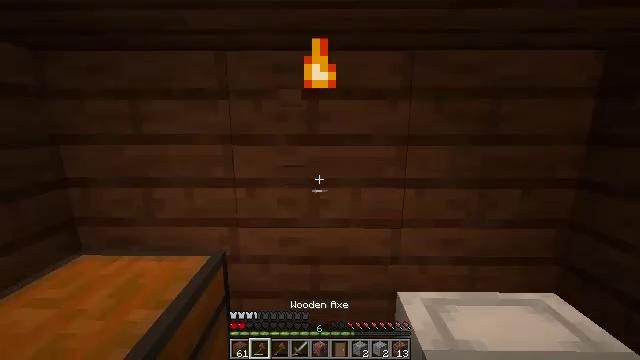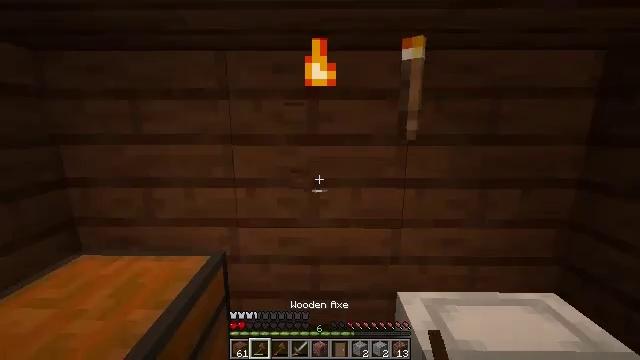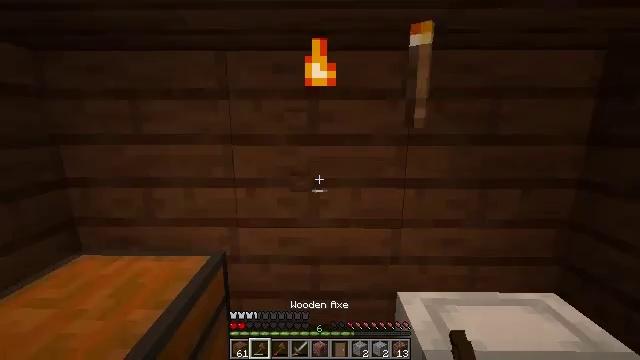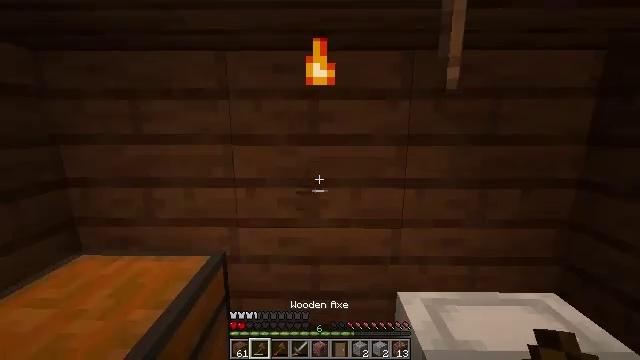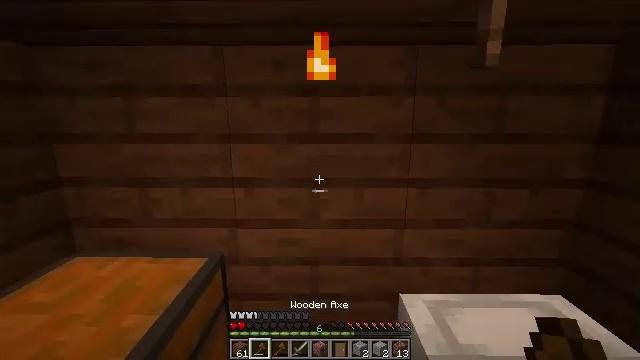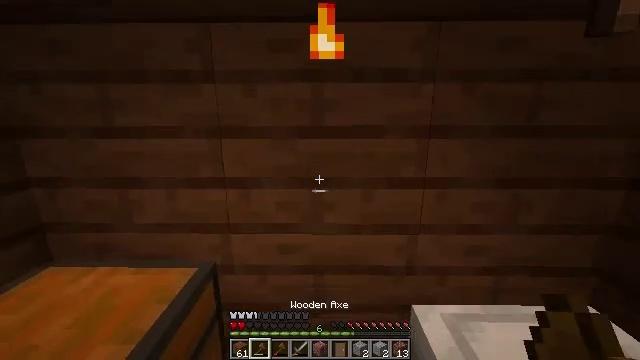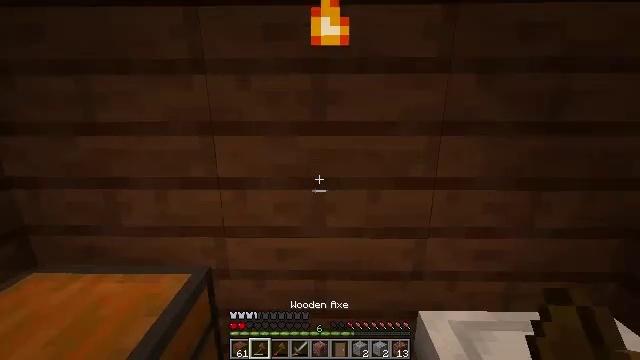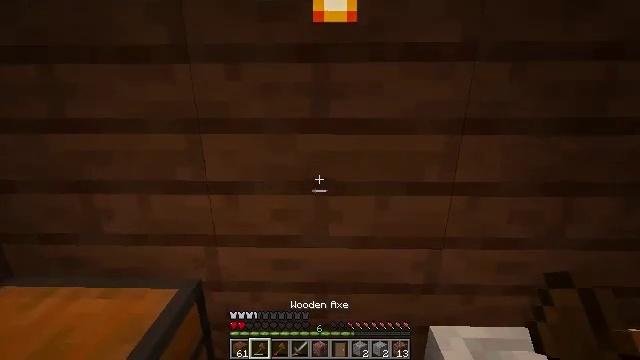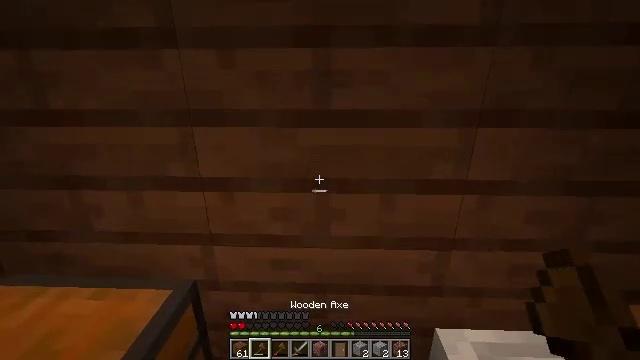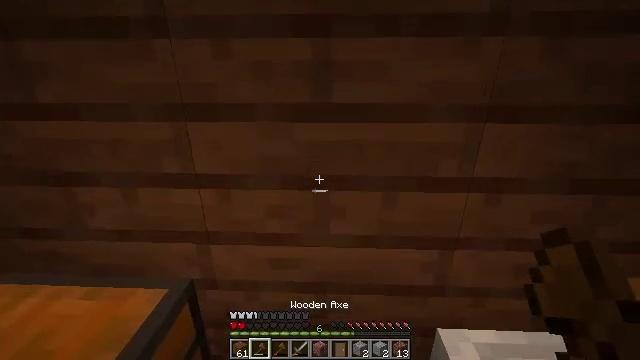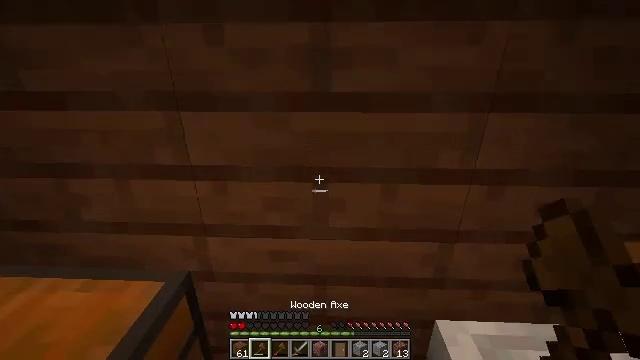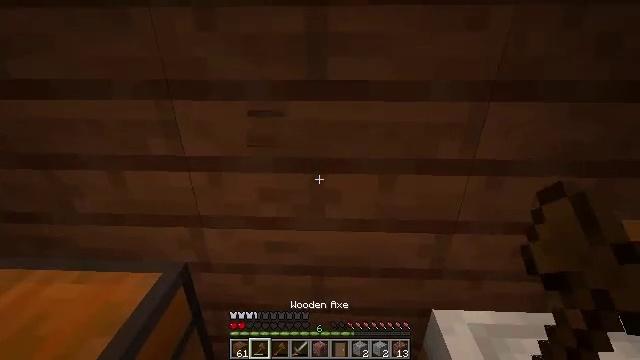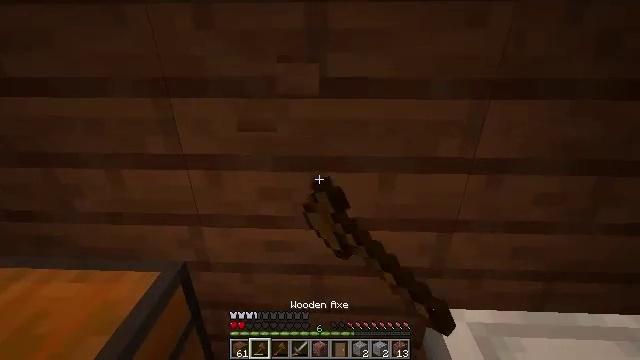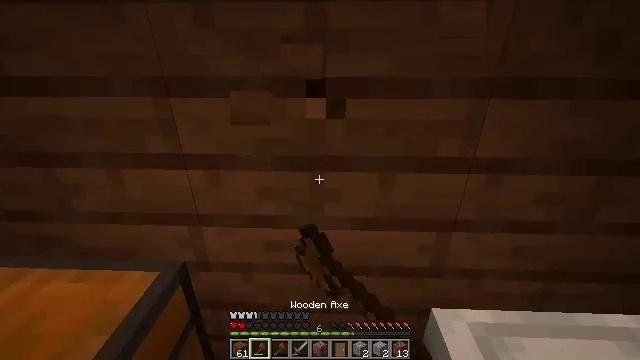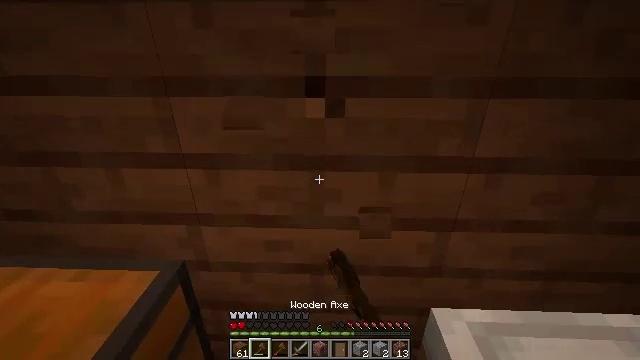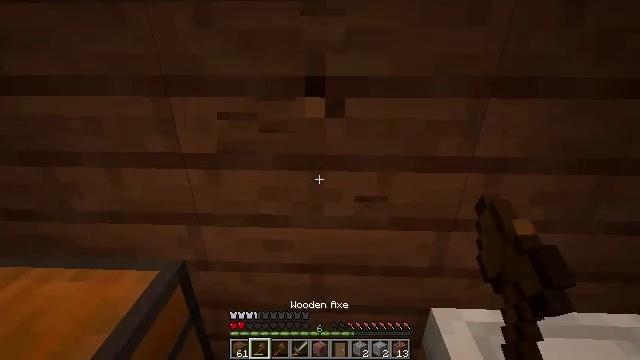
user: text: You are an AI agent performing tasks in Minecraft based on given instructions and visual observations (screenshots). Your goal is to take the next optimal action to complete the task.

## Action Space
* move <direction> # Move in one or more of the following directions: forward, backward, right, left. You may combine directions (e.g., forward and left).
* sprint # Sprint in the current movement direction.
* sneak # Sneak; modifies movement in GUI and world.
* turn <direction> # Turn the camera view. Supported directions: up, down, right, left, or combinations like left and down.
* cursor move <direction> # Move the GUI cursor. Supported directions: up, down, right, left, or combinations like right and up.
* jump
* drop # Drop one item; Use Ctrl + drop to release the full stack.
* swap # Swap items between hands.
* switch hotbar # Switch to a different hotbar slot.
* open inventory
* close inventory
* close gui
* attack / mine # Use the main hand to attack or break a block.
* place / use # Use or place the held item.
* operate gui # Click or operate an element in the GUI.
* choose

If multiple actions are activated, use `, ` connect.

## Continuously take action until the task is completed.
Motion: motion action
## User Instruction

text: Harvest spruce planks for building.
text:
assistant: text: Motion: no_op
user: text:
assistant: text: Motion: no_op
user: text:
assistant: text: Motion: no_op
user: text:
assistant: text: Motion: move forward
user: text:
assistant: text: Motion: move forward, turn down
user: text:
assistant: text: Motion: move forward, turn down
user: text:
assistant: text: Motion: turn down
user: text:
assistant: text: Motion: turn down
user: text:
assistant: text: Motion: turn down
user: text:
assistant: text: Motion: turn down
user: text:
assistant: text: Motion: turn down, attack / mine
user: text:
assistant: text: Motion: attack / mine
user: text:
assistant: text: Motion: attack / mine
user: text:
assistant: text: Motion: attack / mine
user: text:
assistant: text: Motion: attack / mine
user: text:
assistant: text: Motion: attack / mine
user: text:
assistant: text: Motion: attack / mine
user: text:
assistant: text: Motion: attack / mine
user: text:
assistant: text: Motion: attack / mine
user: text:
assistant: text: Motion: attack / mine
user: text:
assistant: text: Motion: attack / mine
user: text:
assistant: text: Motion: attack / mine
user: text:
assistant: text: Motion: attack / mine
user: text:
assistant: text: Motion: attack / mine
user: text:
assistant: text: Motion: attack / mine
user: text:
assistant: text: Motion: attack / mine
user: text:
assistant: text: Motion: attack / mine
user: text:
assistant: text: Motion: attack / mine
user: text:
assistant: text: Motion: attack / mine
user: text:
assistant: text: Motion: attack / mine